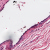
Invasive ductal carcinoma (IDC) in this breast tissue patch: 0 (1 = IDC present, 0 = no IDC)